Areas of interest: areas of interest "Memorial Hall"
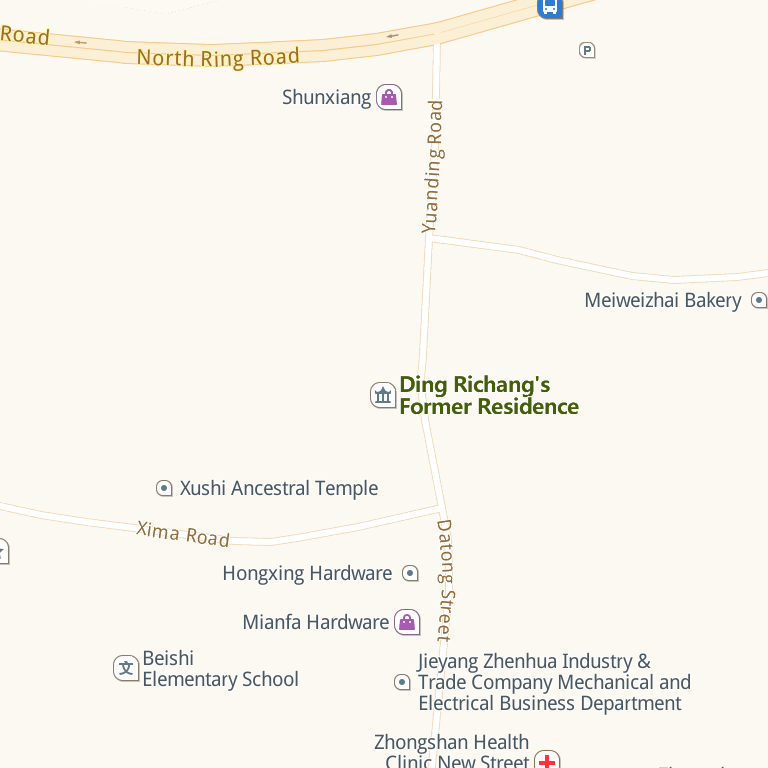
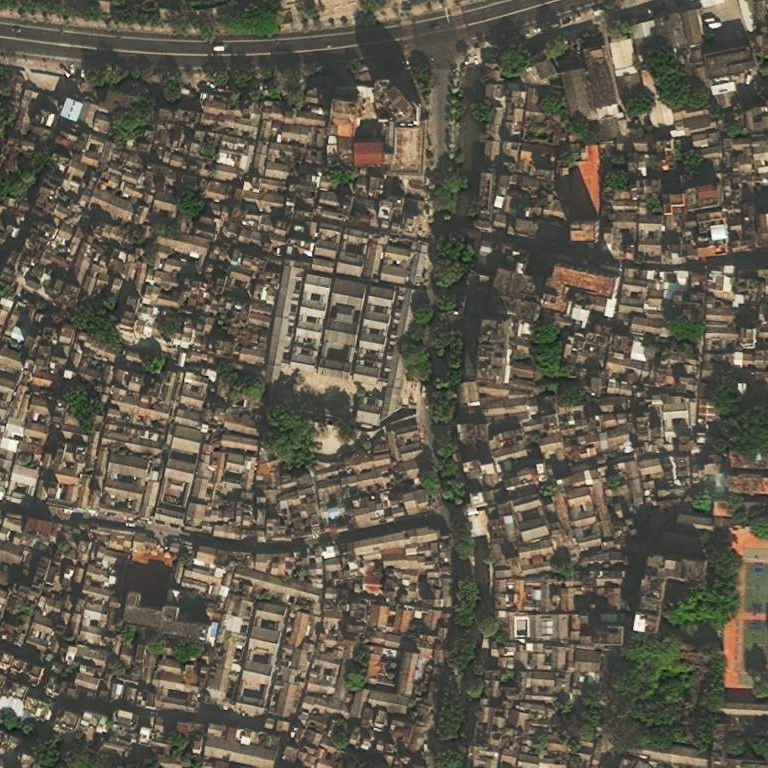